Question: Is it possible to use Scapy's PcapReader to analyze UDP packet data with custom fields? For example, within the UDP packet Data (see attached Wireshark capture), there are the following fields of my_proto:
'''
VER - 2 bytes
FLAGS - 2 bytes
TIMESTAMP - 8 bytes
VAL1 - 4 bytes
VAL2 - 4 bytes, etc
'''
I would like to parse these fields, such that for each packet received I can retrieve [my_proto].VER, [my_proto].FLAGS, etc.
I think what I want is similar to the Disney example in the documentation, however, I am unsure of how to bind (not sure if that is the right word) it to the Data portion of UDP. (<URL>

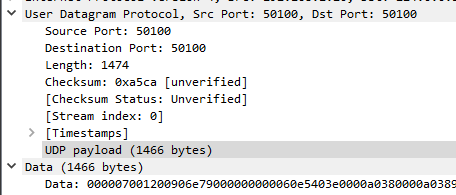
Answer: as you said your protocol could like similar to that:
'''
from scapy.all import Packet,LEShortField, LELongField, LEIntField
class GreatProtocol(Packet):
name = "GreatProtocol "
fields_desc=[ LEShortField("VER", 0),
LEShortField("FLAGS",0),
LELongField("TIMESTAMP", 0),
LEIntField("VAL1", 0),
]
'''
now, to bind you need to use the function bind.
you could use it 3 different ways:
- - -
'''
from scapy.all import bind_layers
from scapy.layers.inet import UDP
# All UDP payload are GreatProtocol (not recomended)
bind_layers(UDP, GreatProtocol)
# All UDP with dest port = X are GreatProtocol (most logical)
bind_layers(UDP, GreatProtocol, dport=55)
# All UDP with src port = X are GreatProtocol
bind_layers(UDP, GreatProtocol, sport=99)
'''
note that I show using the src and dst port, but you can use any field of the layer UDP
there is also the option of doing a one off.
'''
my_packet[UDP].decode_payload_as(GreatProtocol)
'''
docs:
creating layer: <URL>
binding layer: <URL>
decode_payload_as: <URL>